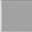
Piece: xx